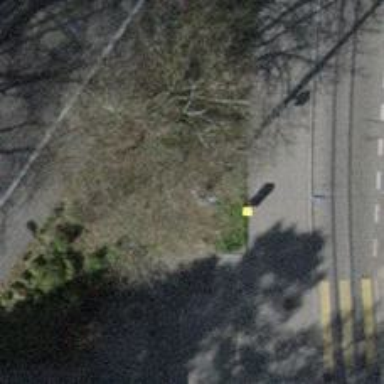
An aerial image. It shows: Support pole.